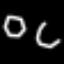
Label: octagon